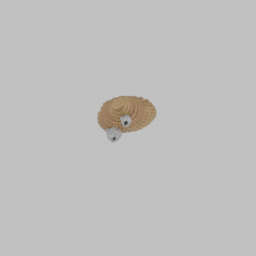
Label: animals